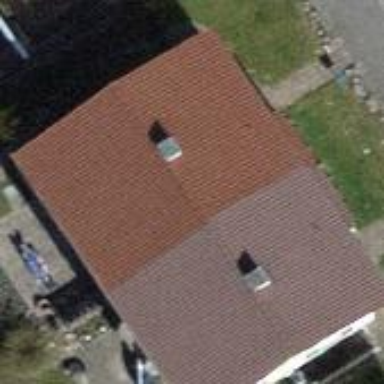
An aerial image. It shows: Building with tile roof.